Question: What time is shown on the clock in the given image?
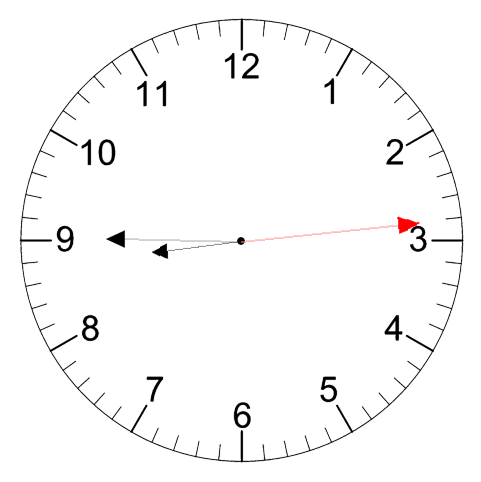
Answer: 08:45:14